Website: apple
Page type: review-order
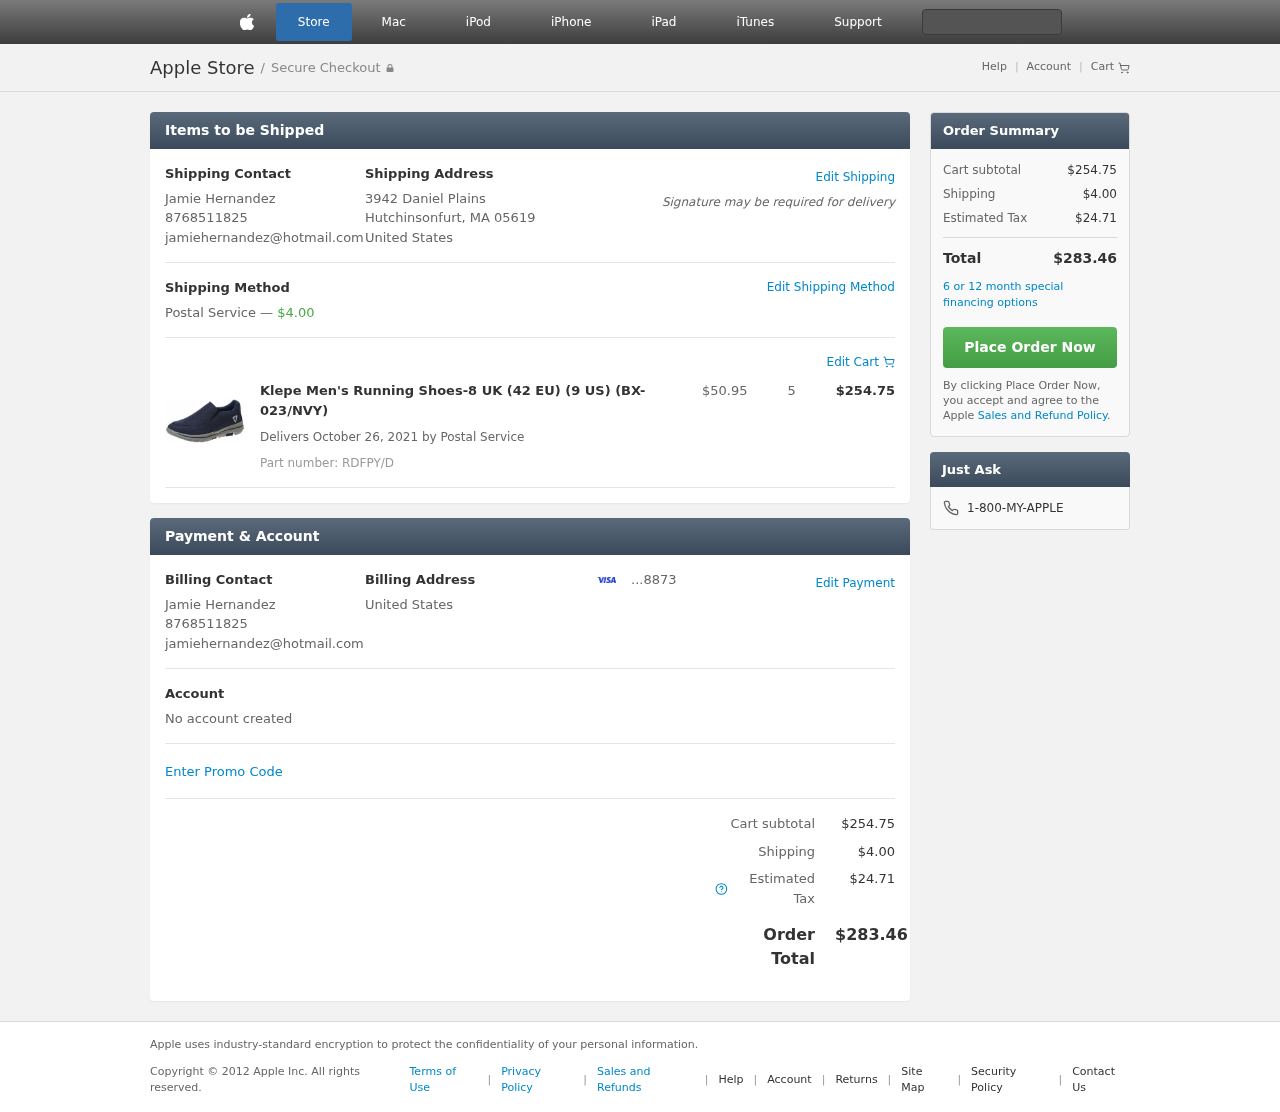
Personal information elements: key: PII_CARD_LAST4
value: ...8873
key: PII_CITY_STATE_ZIP
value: Hutchinsonfurt, MA 05619
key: PII_COUNTRY
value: United States
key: PII_EMAIL
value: jamiehernandez@hotmail.com
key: PII_EMAIL2
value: jamiehernandez@hotmail.com
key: PII_FULLNAME
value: Jamie Hernandez
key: PII_FULLNAME2
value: Jamie Hernandez
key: PII_PHONE
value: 8768511825
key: PII_PHONE2
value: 8768511825
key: PII_STREET
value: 3942 Daniel Plains
Product elements: key: PRODUCT1_NAME
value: Klepe Men's Running Shoes-8 UK (42 EU) (9 US) (BX-023/NVY)
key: PRODUCT1_PRICE
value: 50.95
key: PRODUCT1_QUANTITY
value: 5
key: PRODUCT1_TOTAL
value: $254.75
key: PRODUCT_PART_NUMBER
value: RDFPY/D
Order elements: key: ORDER_SHIPPING_COST
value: $4.00
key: ORDER_DELIVERY_DATE
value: Delivers October 26, 2021 by Postal Service
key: ORDER_SUBTOTAL
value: $254.75
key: ORDER_TAX
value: $24.71
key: ORDER_TOTAL
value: $283.46